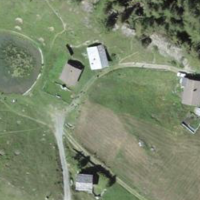
EUNIS habitat code: 26
Species observed at this site:
Marmota marmota
Centaurea scabiosa
Ichthyosaura alpestris
Pyrrhula pyrrhula